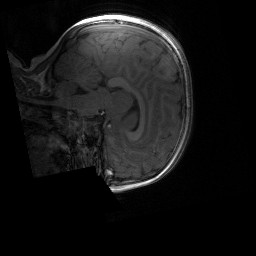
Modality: T1w
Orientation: sagittal
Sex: female
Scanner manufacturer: siemens
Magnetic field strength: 3 T
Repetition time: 1.9 s
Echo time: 0.00243 s